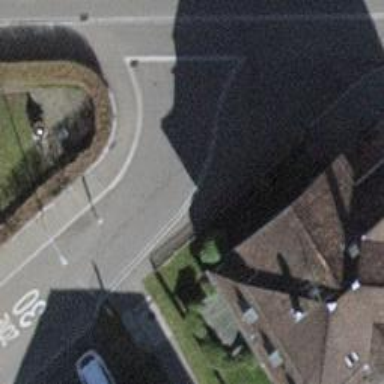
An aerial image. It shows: Residential road with sidewalk on the left side.